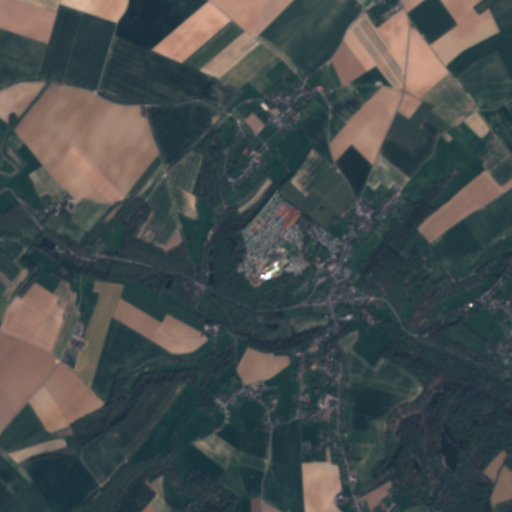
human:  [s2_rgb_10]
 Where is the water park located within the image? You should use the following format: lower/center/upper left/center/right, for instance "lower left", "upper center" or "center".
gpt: The water park is located in the center of the image.
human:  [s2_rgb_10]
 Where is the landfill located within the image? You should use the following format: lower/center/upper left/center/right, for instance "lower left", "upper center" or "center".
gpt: There is no landfill in the image.